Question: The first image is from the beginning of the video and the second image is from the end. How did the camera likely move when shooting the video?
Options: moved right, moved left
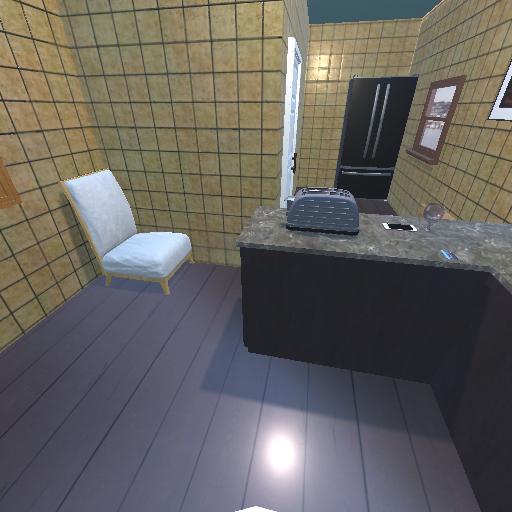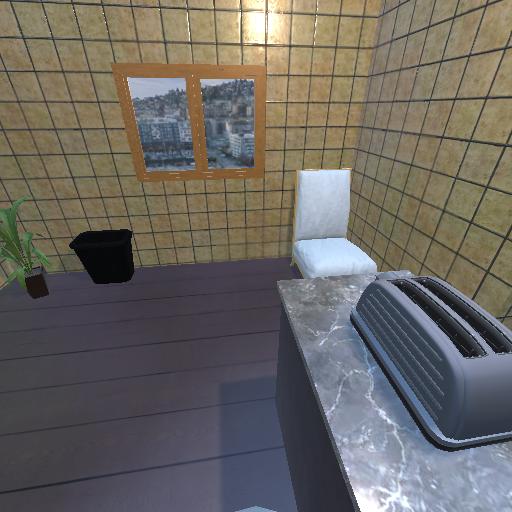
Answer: moved right